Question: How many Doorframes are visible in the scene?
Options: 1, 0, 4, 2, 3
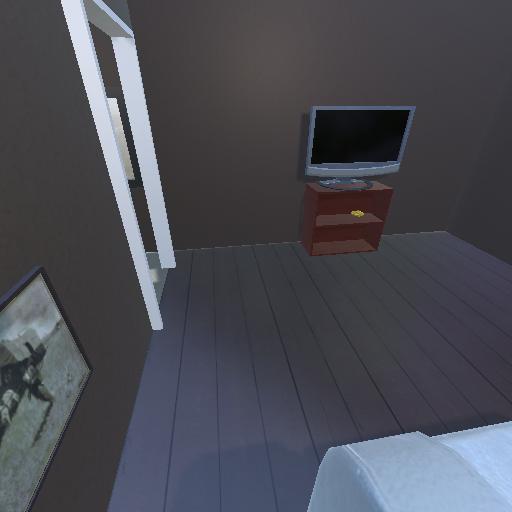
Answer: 1